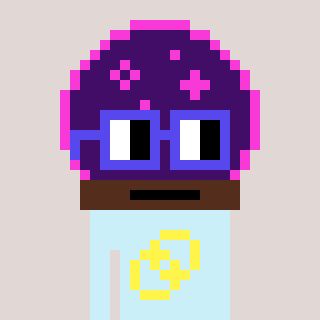
a pixel art character with square blue glasses, a crystalball-shaped head and a cold-colored body on a warm background